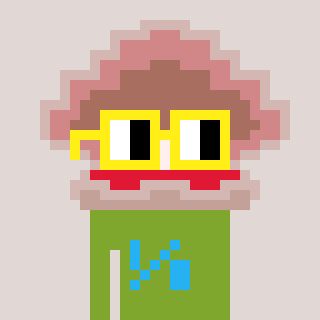
a pixel art character with square yellow glasses, a oyster-shaped head and a slimegreen-colored body on a warm background